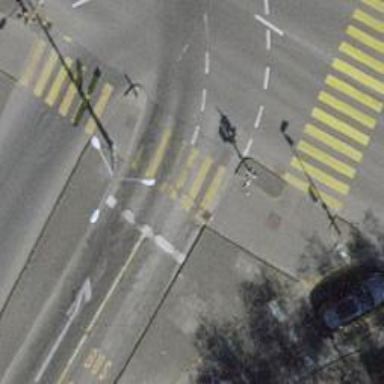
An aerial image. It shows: Crossing with traffic signals and zebra markings.